Modality: CBCT
Slice 71 of 268
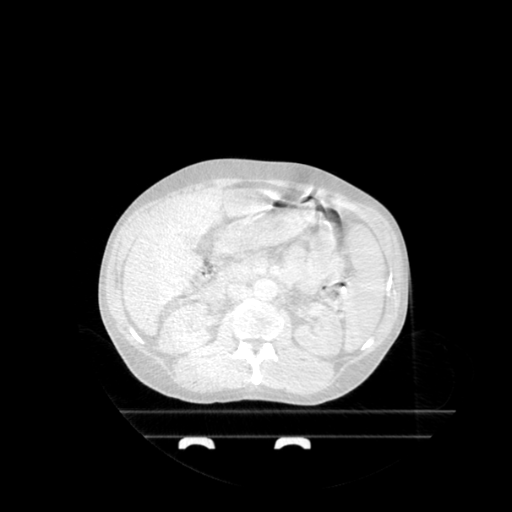